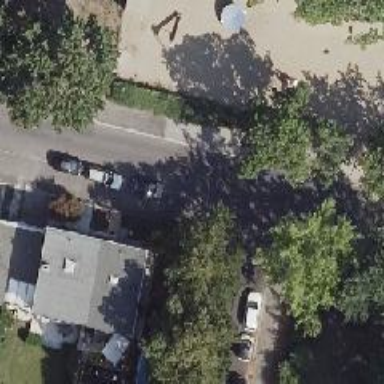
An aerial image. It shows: There is parking obstacle present.